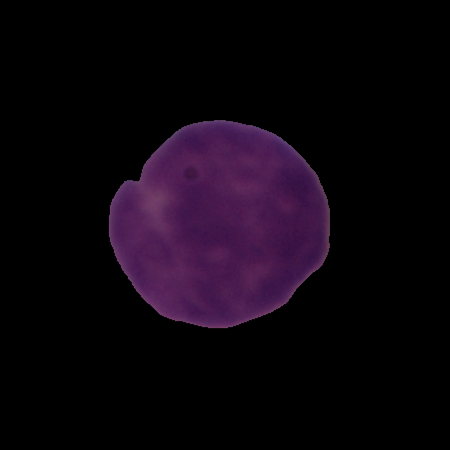
Label: cancer